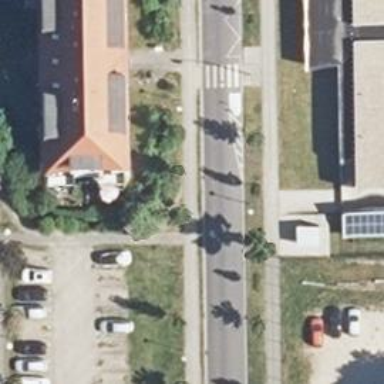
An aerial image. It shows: Residential road with asphalt surface. There are sidewalks on both sides of the road.